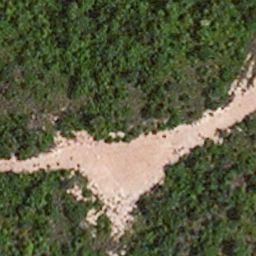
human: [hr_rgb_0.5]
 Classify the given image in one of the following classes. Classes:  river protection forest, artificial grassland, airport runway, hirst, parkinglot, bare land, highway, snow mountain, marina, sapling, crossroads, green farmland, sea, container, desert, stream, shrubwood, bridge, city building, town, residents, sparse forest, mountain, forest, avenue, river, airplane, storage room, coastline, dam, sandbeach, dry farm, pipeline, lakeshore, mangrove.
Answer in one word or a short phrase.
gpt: avenue